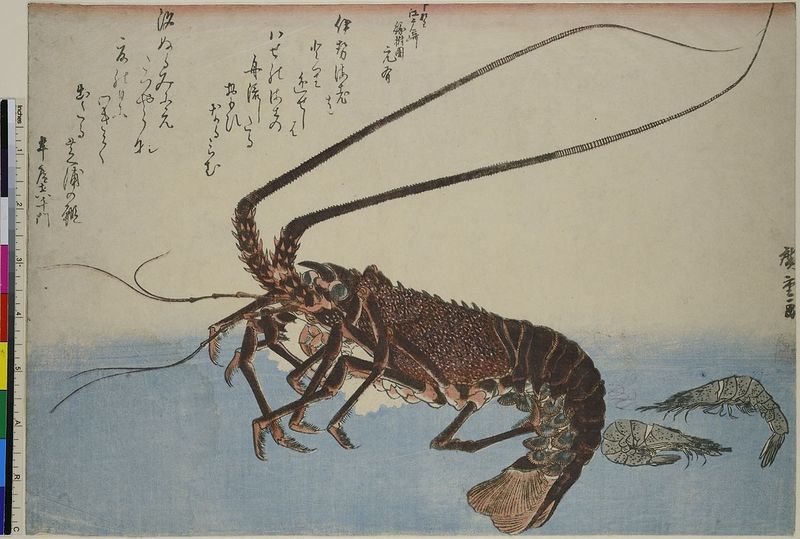
Titel: Languste und Krabben, aus der Serie: Fisch und Meerestier
Künstler: Utagawa Hiroshige
Standort: Hamburg
Institution: Museum für Kunst und Gewerbe Hamburg
Schlagwörter: blau, wasser, zeichnung, tiere, augen, beine, füße, holzschnitt, japan, schrift, schriftzeichen, fühler, hummer, languste, druckgraphik, druckgrafik, asiatisch, zeit, farbholzschnitt, krebs, meerestiere, massstab, makrele, edo, garnelen, reproduktionen, druckerzeugnisse, inches, shrimp, shrimps, riesengarnelen, inch